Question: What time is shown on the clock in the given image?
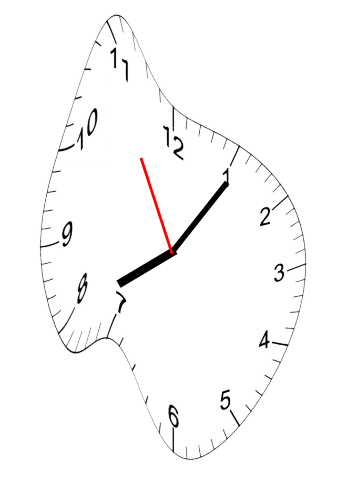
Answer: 08:05:55